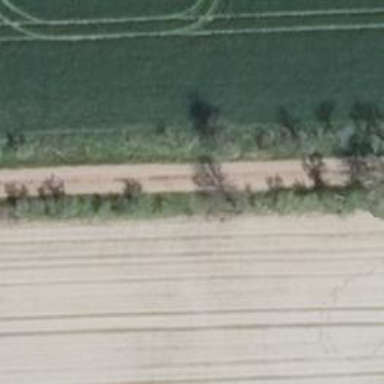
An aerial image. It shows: Row of deciduous broadleaved trees.